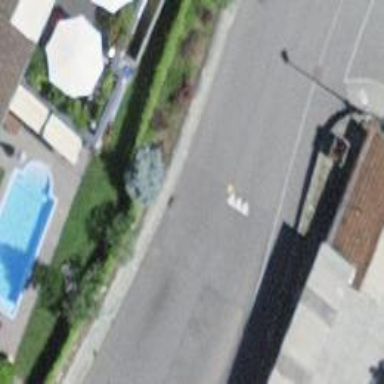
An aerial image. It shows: Bump for traffic calming.